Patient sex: F
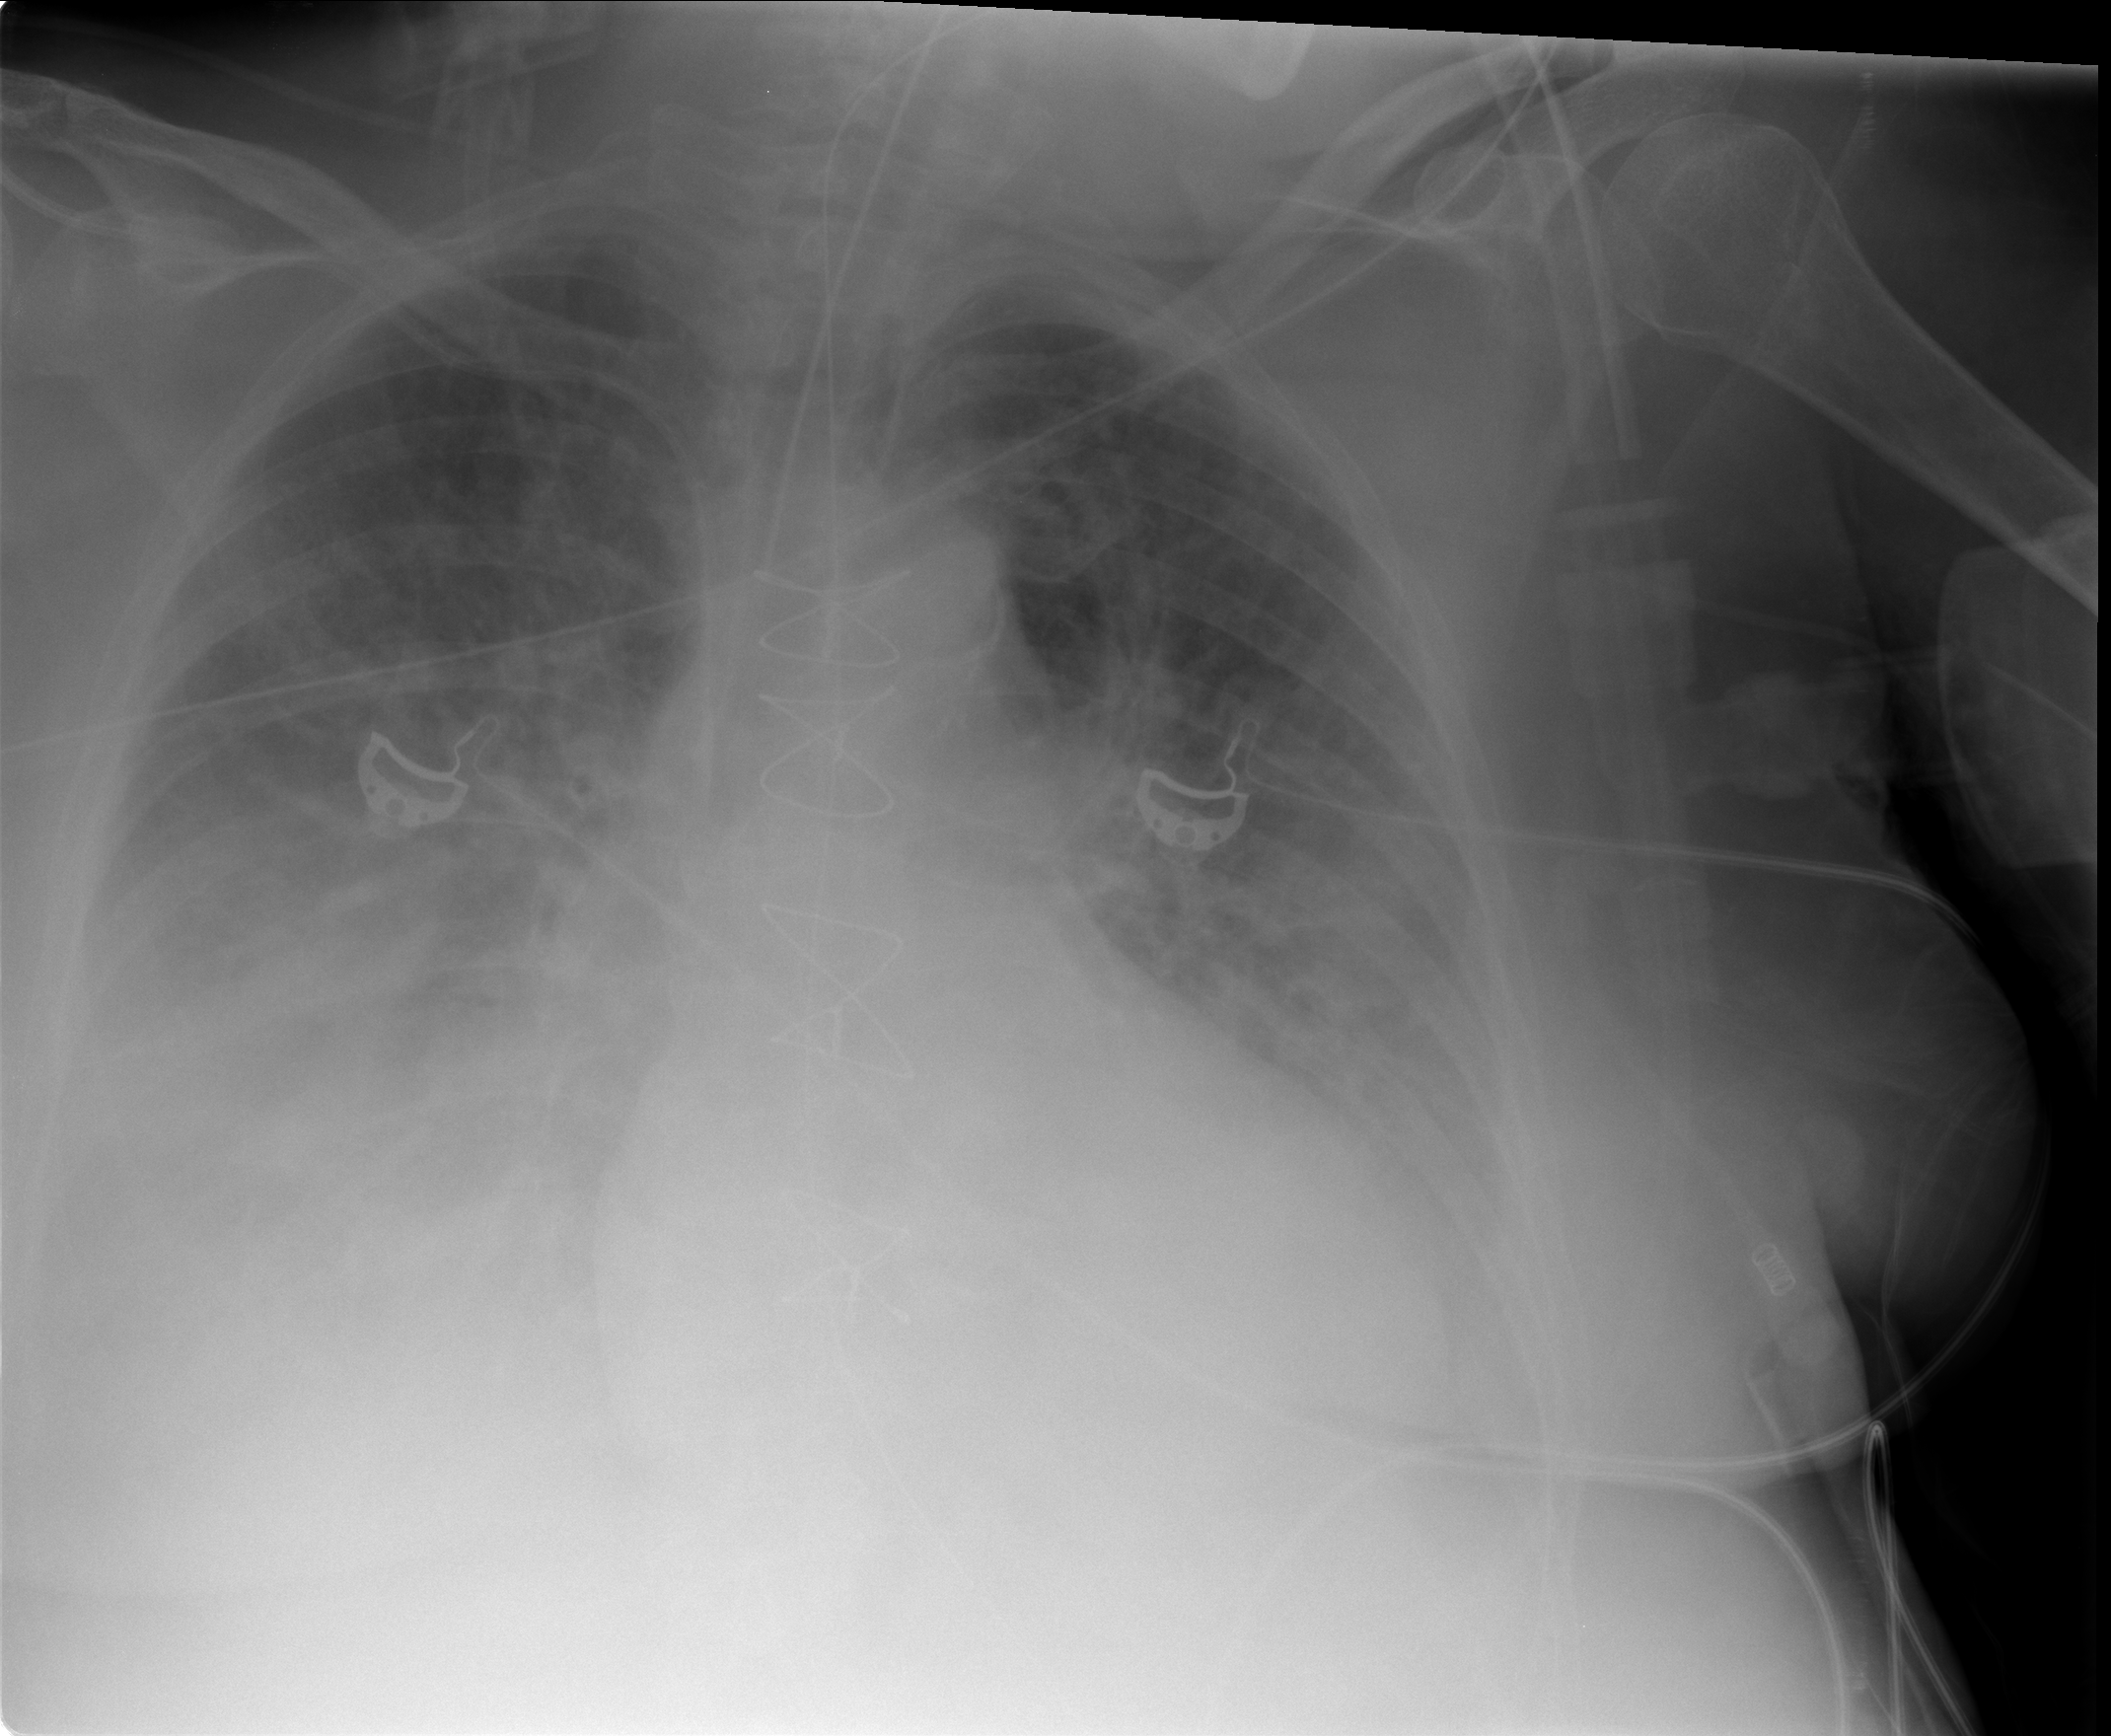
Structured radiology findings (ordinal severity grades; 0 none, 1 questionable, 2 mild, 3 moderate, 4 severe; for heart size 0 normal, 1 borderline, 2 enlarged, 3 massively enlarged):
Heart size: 2
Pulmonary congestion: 3
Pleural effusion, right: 3
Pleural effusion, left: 3
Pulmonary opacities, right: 2
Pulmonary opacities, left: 2
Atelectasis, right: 3
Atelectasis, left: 3